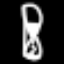
Label: hourglass